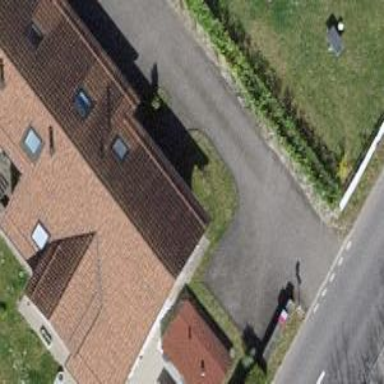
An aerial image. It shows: Simple and straightforward house.